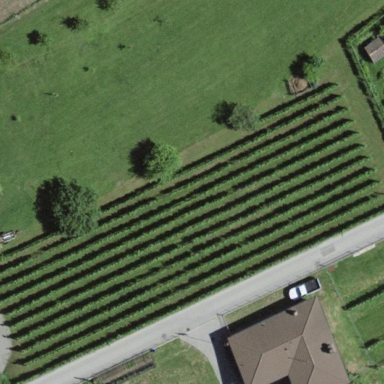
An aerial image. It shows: Vineyard growing grapes.